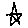
Label: star